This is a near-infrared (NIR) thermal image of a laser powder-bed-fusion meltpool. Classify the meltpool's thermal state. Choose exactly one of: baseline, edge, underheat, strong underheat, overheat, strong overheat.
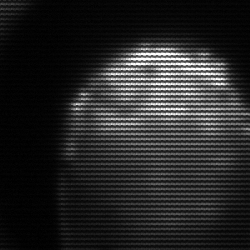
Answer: edge